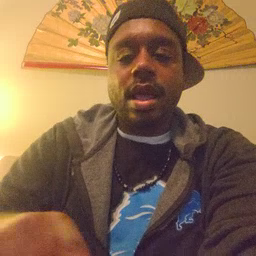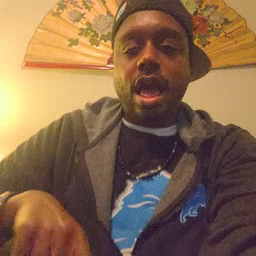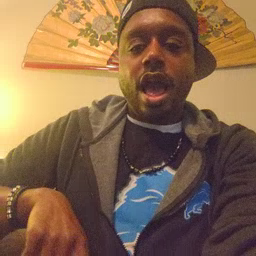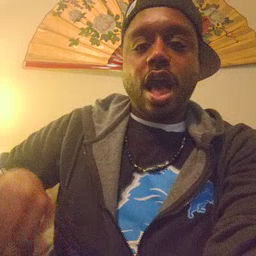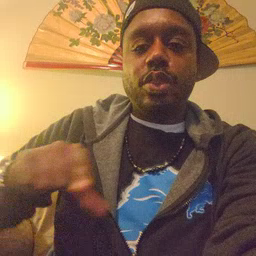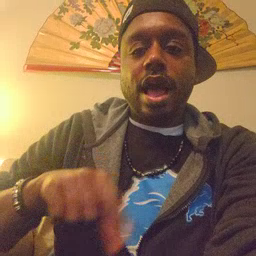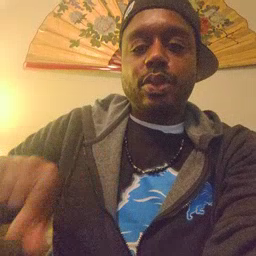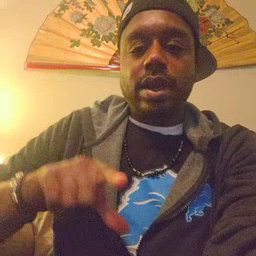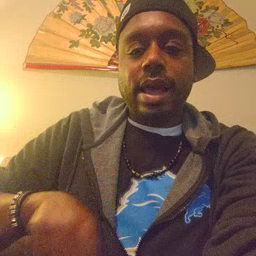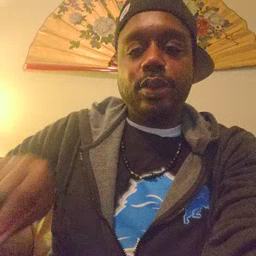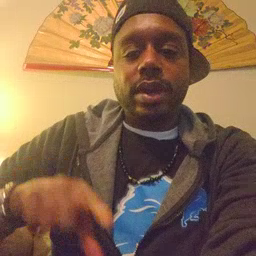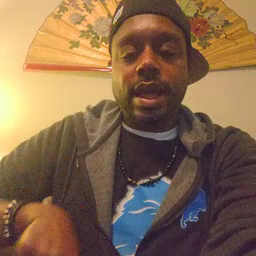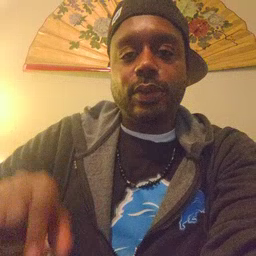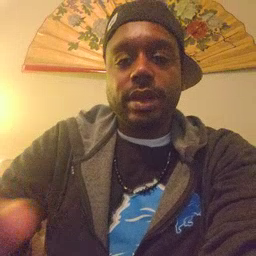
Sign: underwear